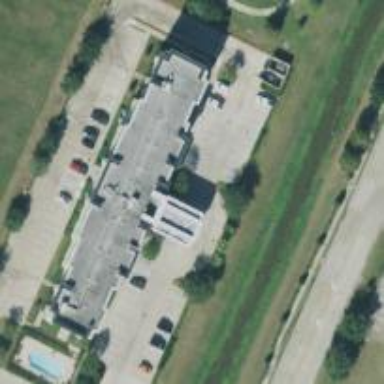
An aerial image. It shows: Building that is motel.